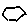
Label: hexagon